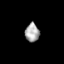
Tissue: skin
Cell type: Epithelial cells
Senescence score: 0.2719
Nuclear area (px): 256
Mean DAPI intensity: 167.484